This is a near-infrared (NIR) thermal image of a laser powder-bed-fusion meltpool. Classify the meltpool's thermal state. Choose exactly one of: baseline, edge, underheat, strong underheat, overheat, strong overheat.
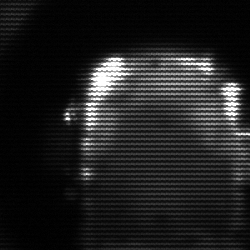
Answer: baseline